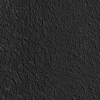
Atmospheric dust classification: not_dusty